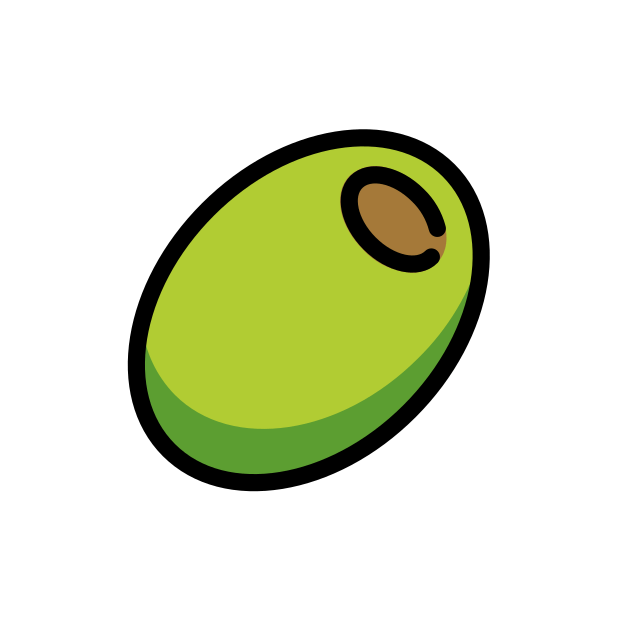
olive